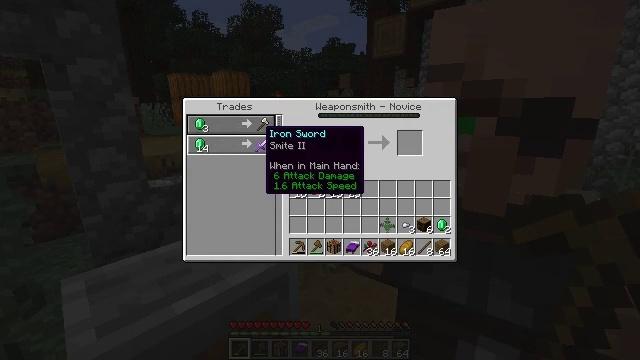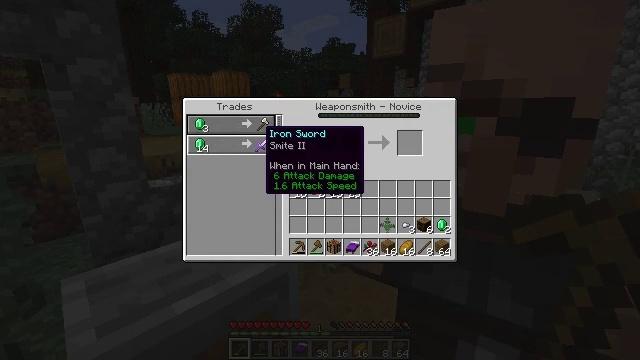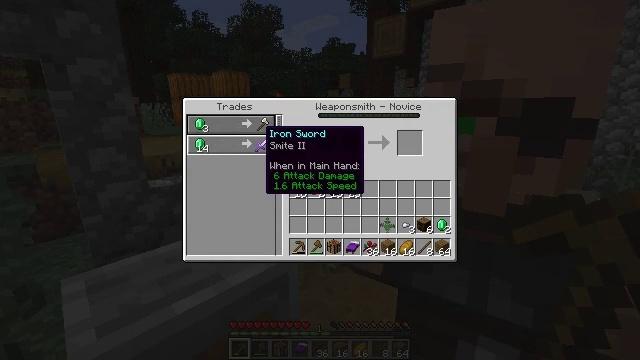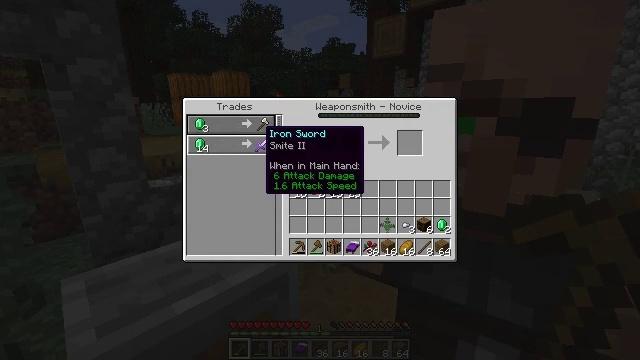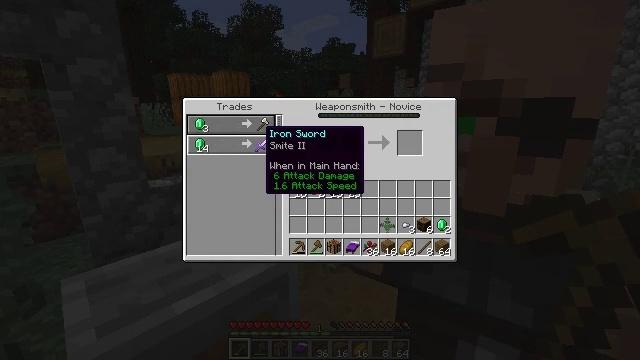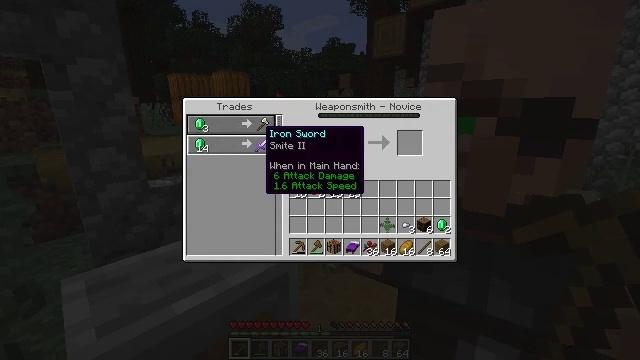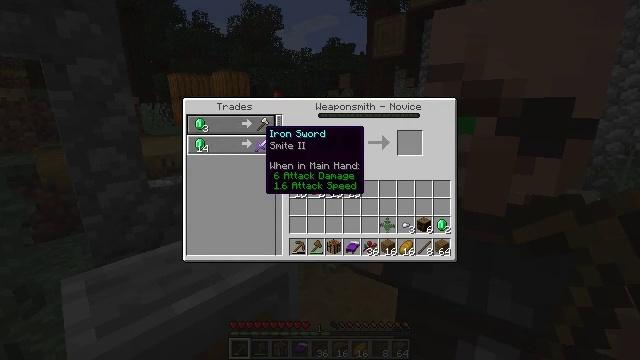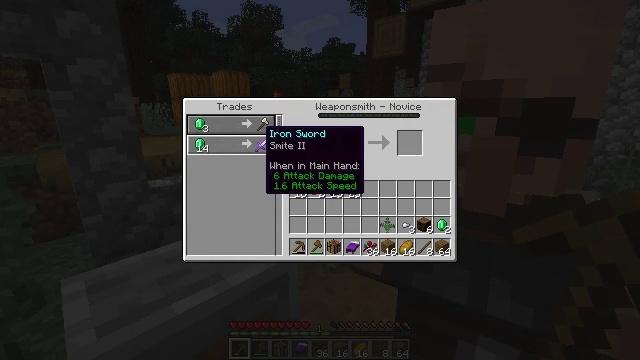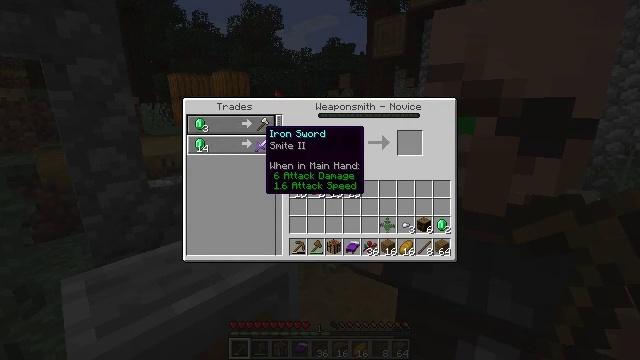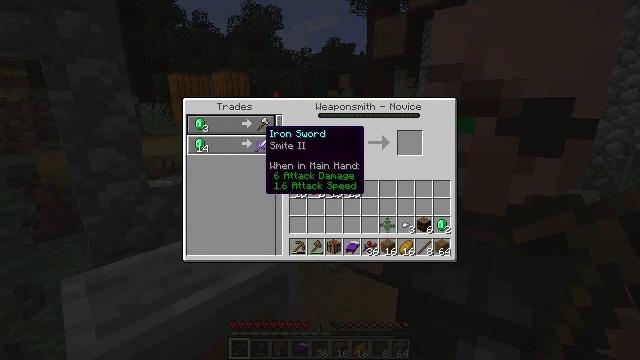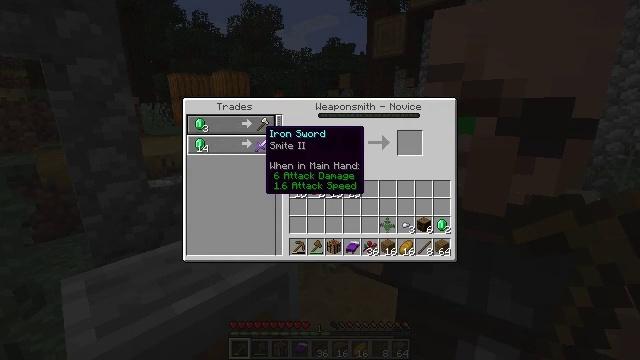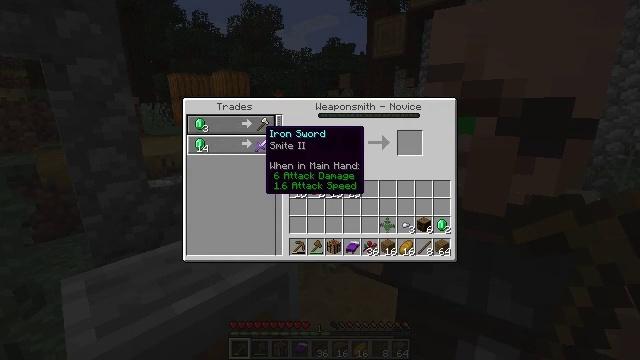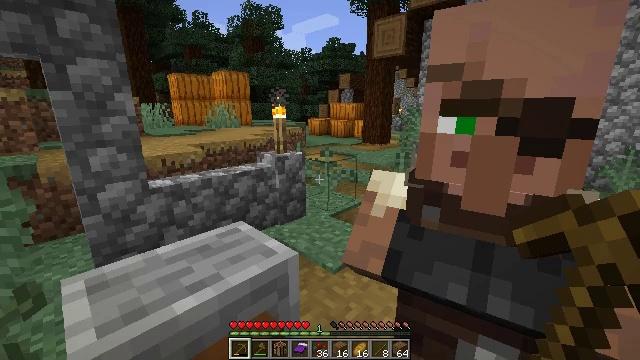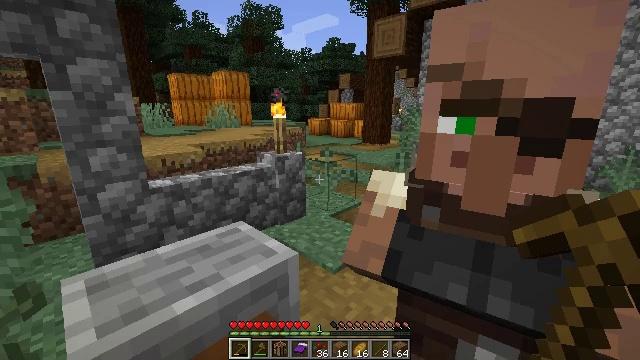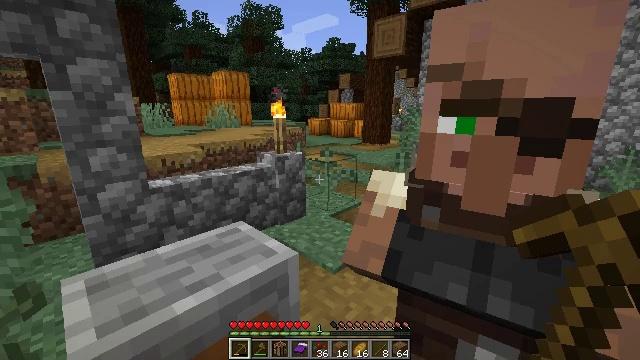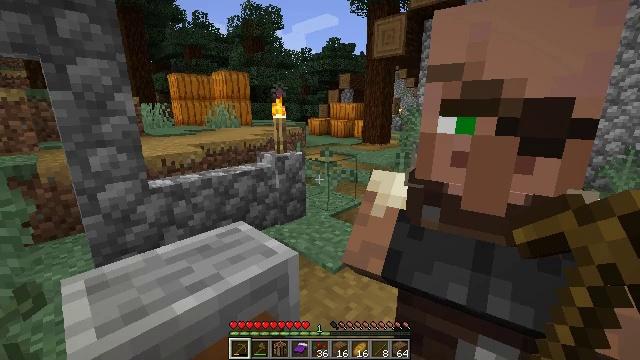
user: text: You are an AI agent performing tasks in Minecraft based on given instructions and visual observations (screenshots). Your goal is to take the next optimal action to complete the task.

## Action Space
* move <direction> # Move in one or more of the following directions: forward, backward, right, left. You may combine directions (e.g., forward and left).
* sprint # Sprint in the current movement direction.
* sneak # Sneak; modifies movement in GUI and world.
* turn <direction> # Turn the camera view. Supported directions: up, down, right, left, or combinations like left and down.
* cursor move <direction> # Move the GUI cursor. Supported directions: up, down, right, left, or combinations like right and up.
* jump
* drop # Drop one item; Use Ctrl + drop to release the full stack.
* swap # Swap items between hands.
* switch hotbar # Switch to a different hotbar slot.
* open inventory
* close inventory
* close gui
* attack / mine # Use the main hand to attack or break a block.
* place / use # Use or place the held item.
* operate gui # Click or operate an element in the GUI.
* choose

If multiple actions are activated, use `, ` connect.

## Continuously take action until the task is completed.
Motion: motion action
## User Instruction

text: Harvest the large fern for decoration.
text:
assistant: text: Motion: no_op
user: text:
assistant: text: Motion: no_op
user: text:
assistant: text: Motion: no_op
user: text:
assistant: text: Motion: no_op
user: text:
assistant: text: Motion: no_op
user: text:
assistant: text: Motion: no_op
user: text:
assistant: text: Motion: no_op
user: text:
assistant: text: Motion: no_op
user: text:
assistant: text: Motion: no_op
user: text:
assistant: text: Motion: no_op
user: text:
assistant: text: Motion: no_op
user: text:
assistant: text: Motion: no_op
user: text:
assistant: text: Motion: close gui
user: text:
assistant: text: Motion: no_op
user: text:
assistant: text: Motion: no_op
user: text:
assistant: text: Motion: no_op
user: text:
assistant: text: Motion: no_op
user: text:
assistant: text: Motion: turn right
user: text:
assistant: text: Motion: turn right
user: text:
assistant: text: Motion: move back, turn right
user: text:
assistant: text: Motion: move back, turn right
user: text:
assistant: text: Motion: move back, turn right
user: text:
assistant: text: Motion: move back, turn right
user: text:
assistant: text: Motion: move back, turn right
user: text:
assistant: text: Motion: move back, turn right
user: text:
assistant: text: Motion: move back, turn right
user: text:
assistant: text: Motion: move back, turn right
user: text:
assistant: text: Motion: turn right
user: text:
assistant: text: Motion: turn right
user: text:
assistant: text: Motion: no_op